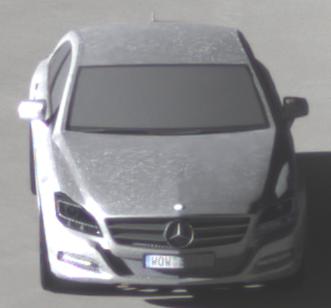
Make: Mercedes-Benz
Model: CLS Coupé 350
Detailed model: CLS-Class (218) Coupé
Model produced from: 2011/01
Model produced until: 2014/07
Doors: 4
Color: white
Road condition: dry road
Daytime: morning or afternoon
Contrast: high contrast